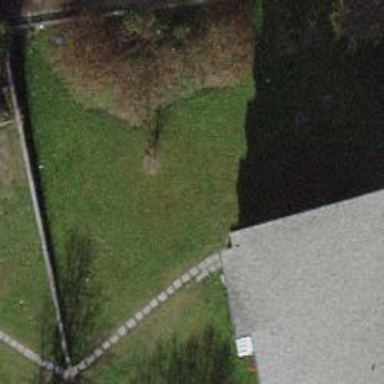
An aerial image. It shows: Footway with surface made of sett.